Interaction volume radius: 5 \u00c5
Interaction volume height: 10 \u00c5
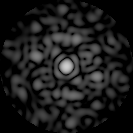
Disorder parameter: 0.84